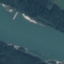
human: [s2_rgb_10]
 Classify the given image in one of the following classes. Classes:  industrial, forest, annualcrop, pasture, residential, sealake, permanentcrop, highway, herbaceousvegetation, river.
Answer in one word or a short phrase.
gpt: River